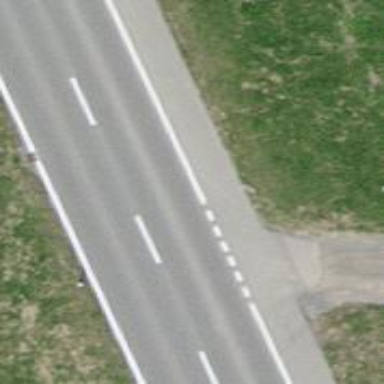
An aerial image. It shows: Secondary road with asphalt surface.